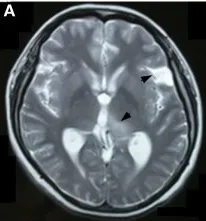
Brain magnetic resonance imaging 2 months after the onset of symptoms revealed an abnormal signal with hyper-density on T2-weighted images in the left thalamus and the dilated left Sylvian fissure (A).
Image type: radiology (mri)